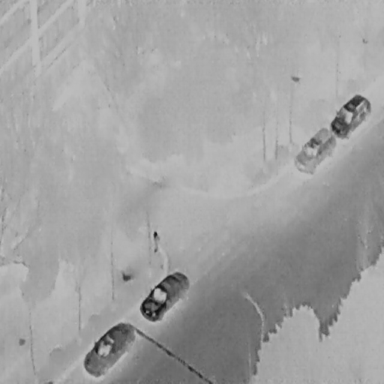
There is a Person in the infrared image.